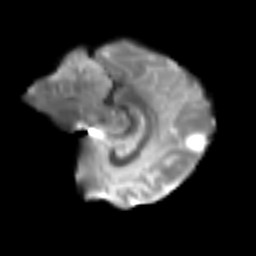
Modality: T2w
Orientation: sagittal
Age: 31
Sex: female
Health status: ill
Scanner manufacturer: siemens
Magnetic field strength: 3 T
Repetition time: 8.7 s
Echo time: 0.11 s